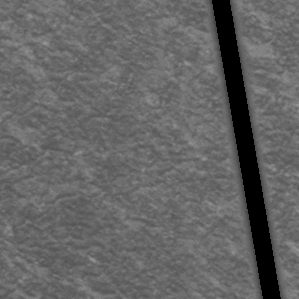
Label: frost